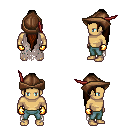
a pixel art fantasy rpg character, male body template, human, tanned skin, gray tattered cape, teal pants, brown extra-long topknot hairstyle, leather cap, gold gloves, four views (front, back, left, right), 2x2 character sprite sheet, small pixel art, hard edges, no anti-aliasing